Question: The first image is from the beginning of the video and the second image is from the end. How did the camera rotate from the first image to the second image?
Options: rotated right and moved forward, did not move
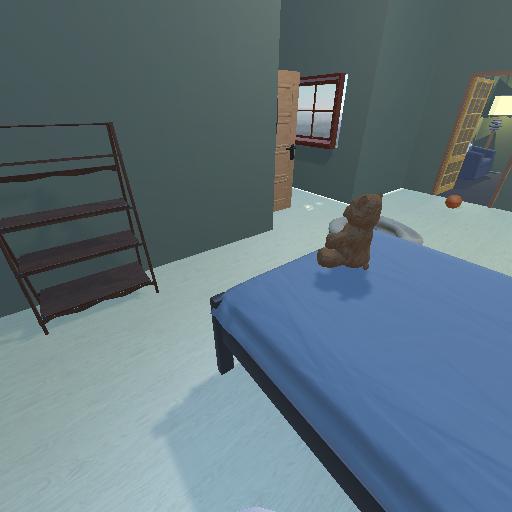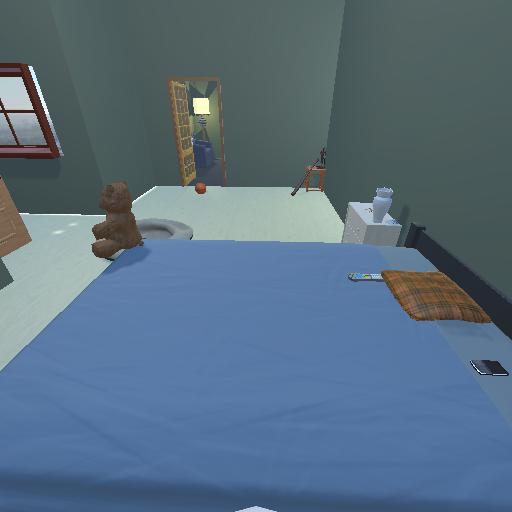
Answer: rotated right and moved forward